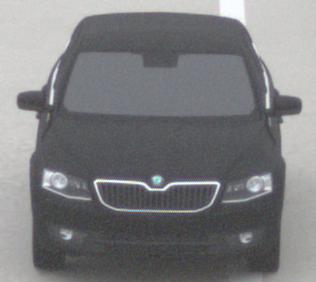
Make: Skoda
Model: Octavia 1.2 TSI
Detailed model: Octavia (III) Limousine
Model produced from: 2013/02
Model produced until: 2015/04
Doors: 5
Color: black
Road condition: dry road
Daytime: midday
Contrast: low contrast